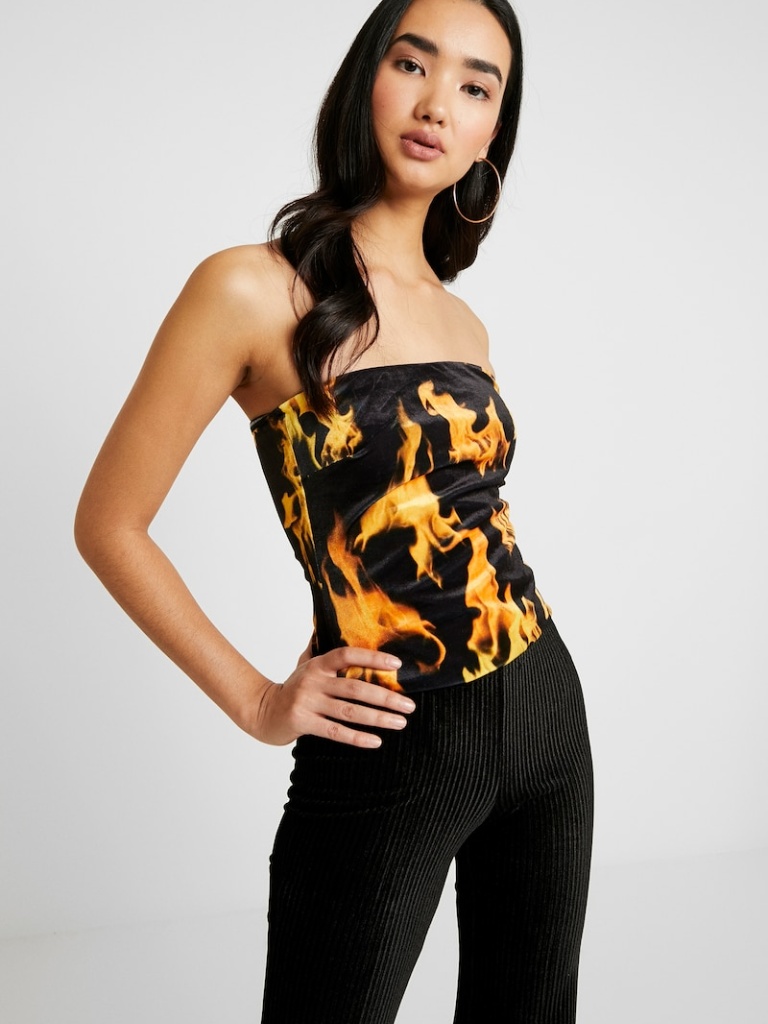
cotton tight sleeveless waist length Untucked strapless tube